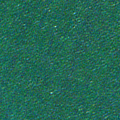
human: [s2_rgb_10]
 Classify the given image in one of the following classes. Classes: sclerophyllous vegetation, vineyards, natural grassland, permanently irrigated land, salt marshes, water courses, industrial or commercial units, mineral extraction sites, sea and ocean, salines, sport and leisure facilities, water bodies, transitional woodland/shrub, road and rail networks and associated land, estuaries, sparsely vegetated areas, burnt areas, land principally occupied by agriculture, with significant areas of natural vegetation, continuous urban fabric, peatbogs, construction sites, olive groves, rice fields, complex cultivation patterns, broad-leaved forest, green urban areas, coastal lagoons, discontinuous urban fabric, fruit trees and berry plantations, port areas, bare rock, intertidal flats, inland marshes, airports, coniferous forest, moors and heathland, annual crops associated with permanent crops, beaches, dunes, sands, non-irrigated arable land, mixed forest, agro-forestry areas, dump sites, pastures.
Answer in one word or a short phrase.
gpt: sea and ocean